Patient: sex F, age 69
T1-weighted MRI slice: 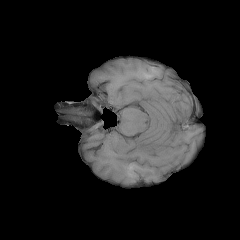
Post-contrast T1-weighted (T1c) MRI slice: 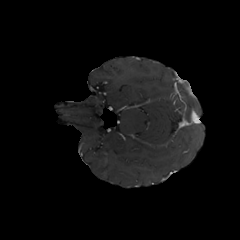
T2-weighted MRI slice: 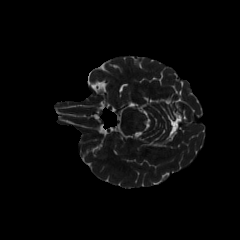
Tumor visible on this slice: no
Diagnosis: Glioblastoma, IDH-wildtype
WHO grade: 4